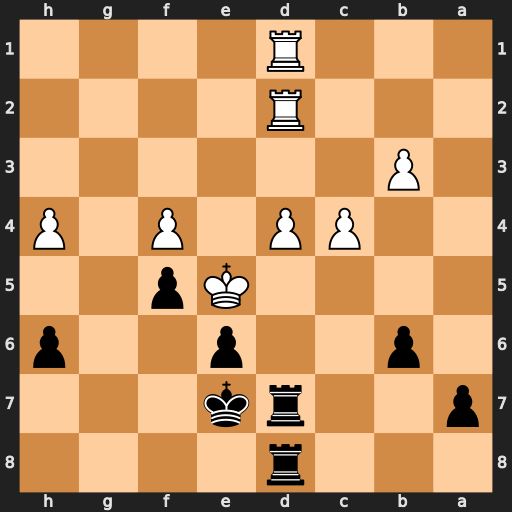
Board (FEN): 3r4/p2rk3/1p2p2p/4Kp2/2PP1P1P/1P6/3R4/3R4
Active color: b
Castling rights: -
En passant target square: -
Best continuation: Rd5+ cxd5 Rxd5#